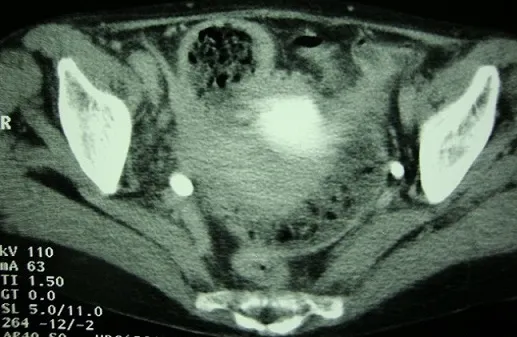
CT scan: small bowel segment adherent to the bladder with feces sign.
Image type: radiology (ct)